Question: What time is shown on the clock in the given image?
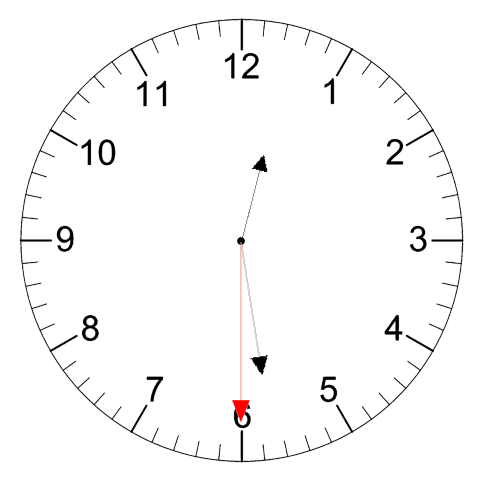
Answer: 12:28:30